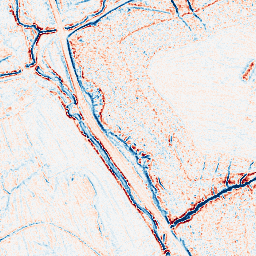
Category: edge_preserving
Decomposition family: anisotropic_diffusion
Decomposition parameters: iterations: 5
kappa: 100
gamma: 0.15
Upsampling method: cubic_mitchell
Upsampling parameters: scale: 8
Upsampling scale: 8